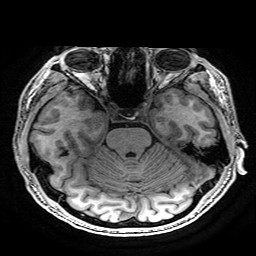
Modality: T1w
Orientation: coronal
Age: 22
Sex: male
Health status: healthy
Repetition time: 2.53 s
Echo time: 0.0034 s